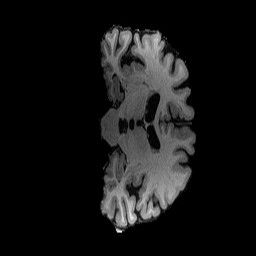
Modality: T1w
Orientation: coronal
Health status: healthy